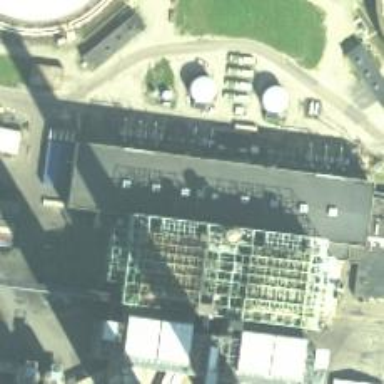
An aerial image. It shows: Steam turbine generator.